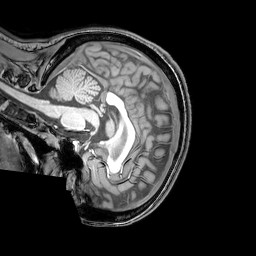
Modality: T1w
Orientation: sagittal
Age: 26
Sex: female
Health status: healthy
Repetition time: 0.081 s
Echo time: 0.037 s